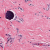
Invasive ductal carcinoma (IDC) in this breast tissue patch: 0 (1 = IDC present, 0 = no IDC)